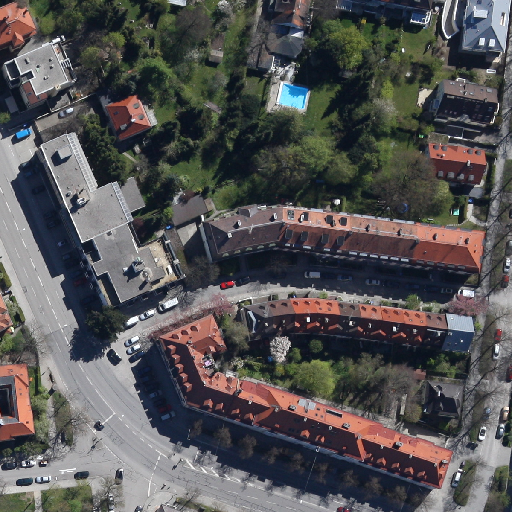
Referring expression: road marking